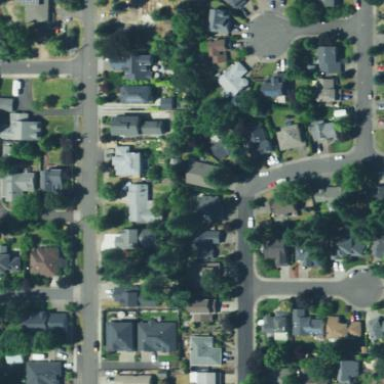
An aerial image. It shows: Residential area in rural setting.